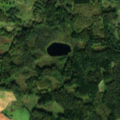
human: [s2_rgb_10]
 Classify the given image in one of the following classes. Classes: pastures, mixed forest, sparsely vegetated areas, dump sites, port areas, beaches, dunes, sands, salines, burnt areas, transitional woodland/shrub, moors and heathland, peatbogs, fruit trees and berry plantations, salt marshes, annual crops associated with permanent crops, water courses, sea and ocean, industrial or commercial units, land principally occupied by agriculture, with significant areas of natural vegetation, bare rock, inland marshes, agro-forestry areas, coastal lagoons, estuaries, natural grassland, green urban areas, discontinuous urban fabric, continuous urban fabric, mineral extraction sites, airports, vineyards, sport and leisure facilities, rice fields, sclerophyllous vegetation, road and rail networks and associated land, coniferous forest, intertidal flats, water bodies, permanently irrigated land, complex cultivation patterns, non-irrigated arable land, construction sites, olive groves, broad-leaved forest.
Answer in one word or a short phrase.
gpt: non-irrigated arable land, land principally occupied by agriculture, with significant areas of natural vegetation, coniferous forest, mixed forest, transitional woodland/shrub